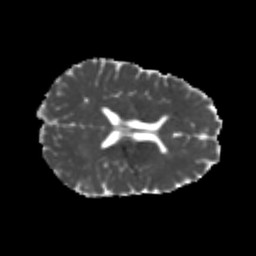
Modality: MD
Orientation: axial
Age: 24
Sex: male
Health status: healthy
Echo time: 0.074 s